Question: Please refer to the following image:

The text above says Thu, Oct 28, 1909...while the datepicker actually has the value 3rd jan, 1902.
What is the mistake?
Here is my code:
'''
@SuppressWarnings("deprecation")
public void setTheDate(View v){
showDialog(DATE_DIALOG_ID);
}
@Override
protected Dialog onCreateDialog(int id) {
switch (id) {
case DATE_DIALOG_ID:
// set date picker as current date
return new DatePickerDialog(this, datePickerListener,
year, month,day);
}
return null;
}
private DatePickerDialog.OnDateSetListener datePickerListener
= new DatePickerDialog.OnDateSetListener() {
// when dialog box is closed, below method will be called.
public void onDateSet(DatePicker view, int selectedYear,
int selectedMonth, int selectedDay) {
year = selectedYear;
month = selectedMonth;
day = selectedDay;
System.out.println("date" + year + month + day);
}
};
'''
DATE_DIALOG_ID is a final constant, and i call the setTheDate() method on the click of a button.
What am i doing wrong?
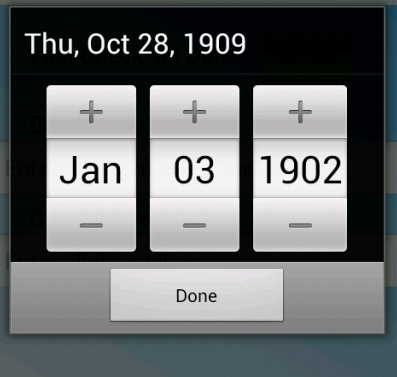
Answer: Simply try this, similar to your code only but it is working for me.
'''
Calendar c = Calendar.getInstance();
mYear = c.get(Calendar.YEAR);
mMonth = c.get(Calendar.MONTH);
mDay = c.get(Calendar.DAY_OF_MONTH);
y = c.get(Calendar.YEAR);
m = c.get(Calendar.MONTH);
dy = c.get(Calendar.DAY_OF_MONTH);
DatePickerDialog.OnDateSetListener mDateSetListener = new DatePickerDialog.OnDateSetListener() {
public void onDateSet(DatePicker view, int year,
int monthOfYear, int dayOfMonth) {
Log.d("err", "onselect");
mYear = year;
mMonth = monthOfYear;
mDay = dayOfMonth;
}
};
DatePickerDialog d = new DatePickerDialog(getActivity(),
mDateSetListener, mYear, mMonth, mDay);
d.show();
'''